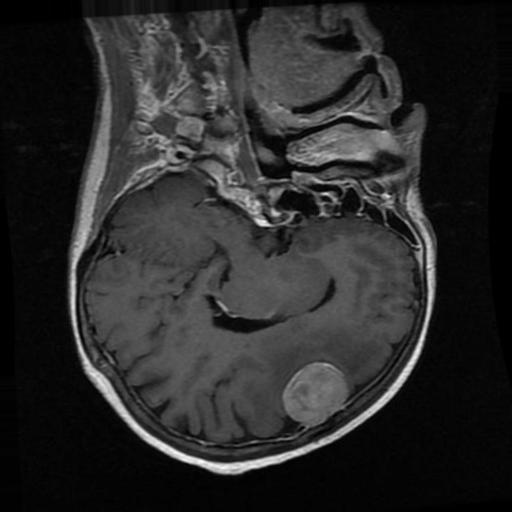
Label: meningioma